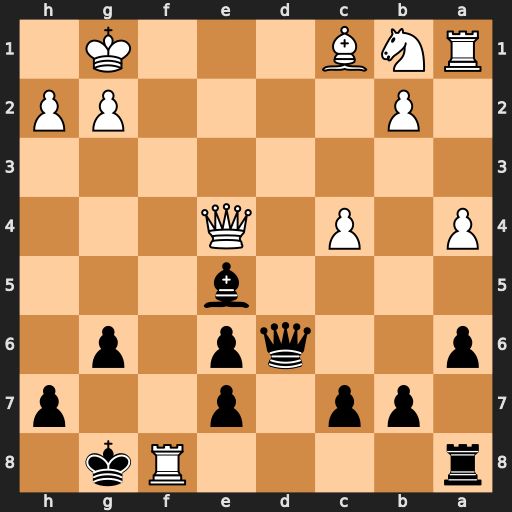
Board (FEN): r4Rk1/1pp1p2p/p2qp1p1/4b3/P1P1Q3/8/1P4PP/RNB3K1
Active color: b
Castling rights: -
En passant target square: -
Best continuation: Rxf8 Qe2 Bd4+